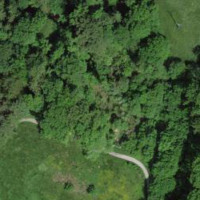
EUNIS habitat code: 24
Species observed at this site:
Pulmonaria obscura
Mercurialis perennis